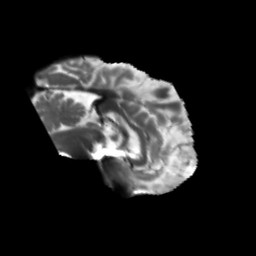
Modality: T2w
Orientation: sagittal
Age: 78
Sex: female
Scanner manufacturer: siemens
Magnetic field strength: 3 T
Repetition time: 5.25 s
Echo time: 0.08 s